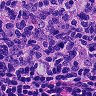
Metastatic tissue present: no